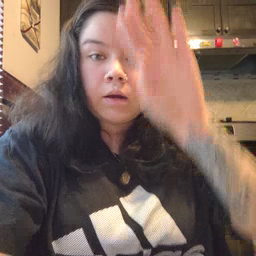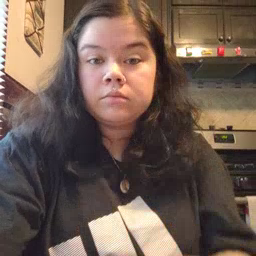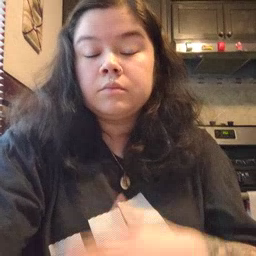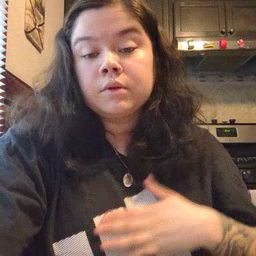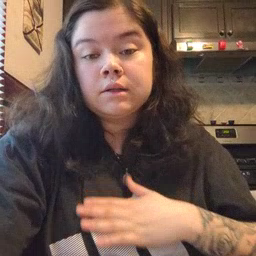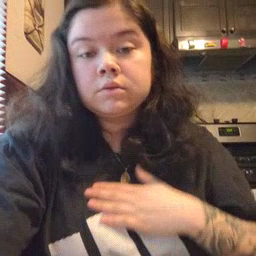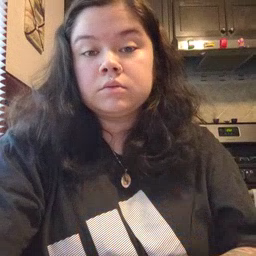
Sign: please